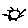
Label: sun